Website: apple
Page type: billing-address
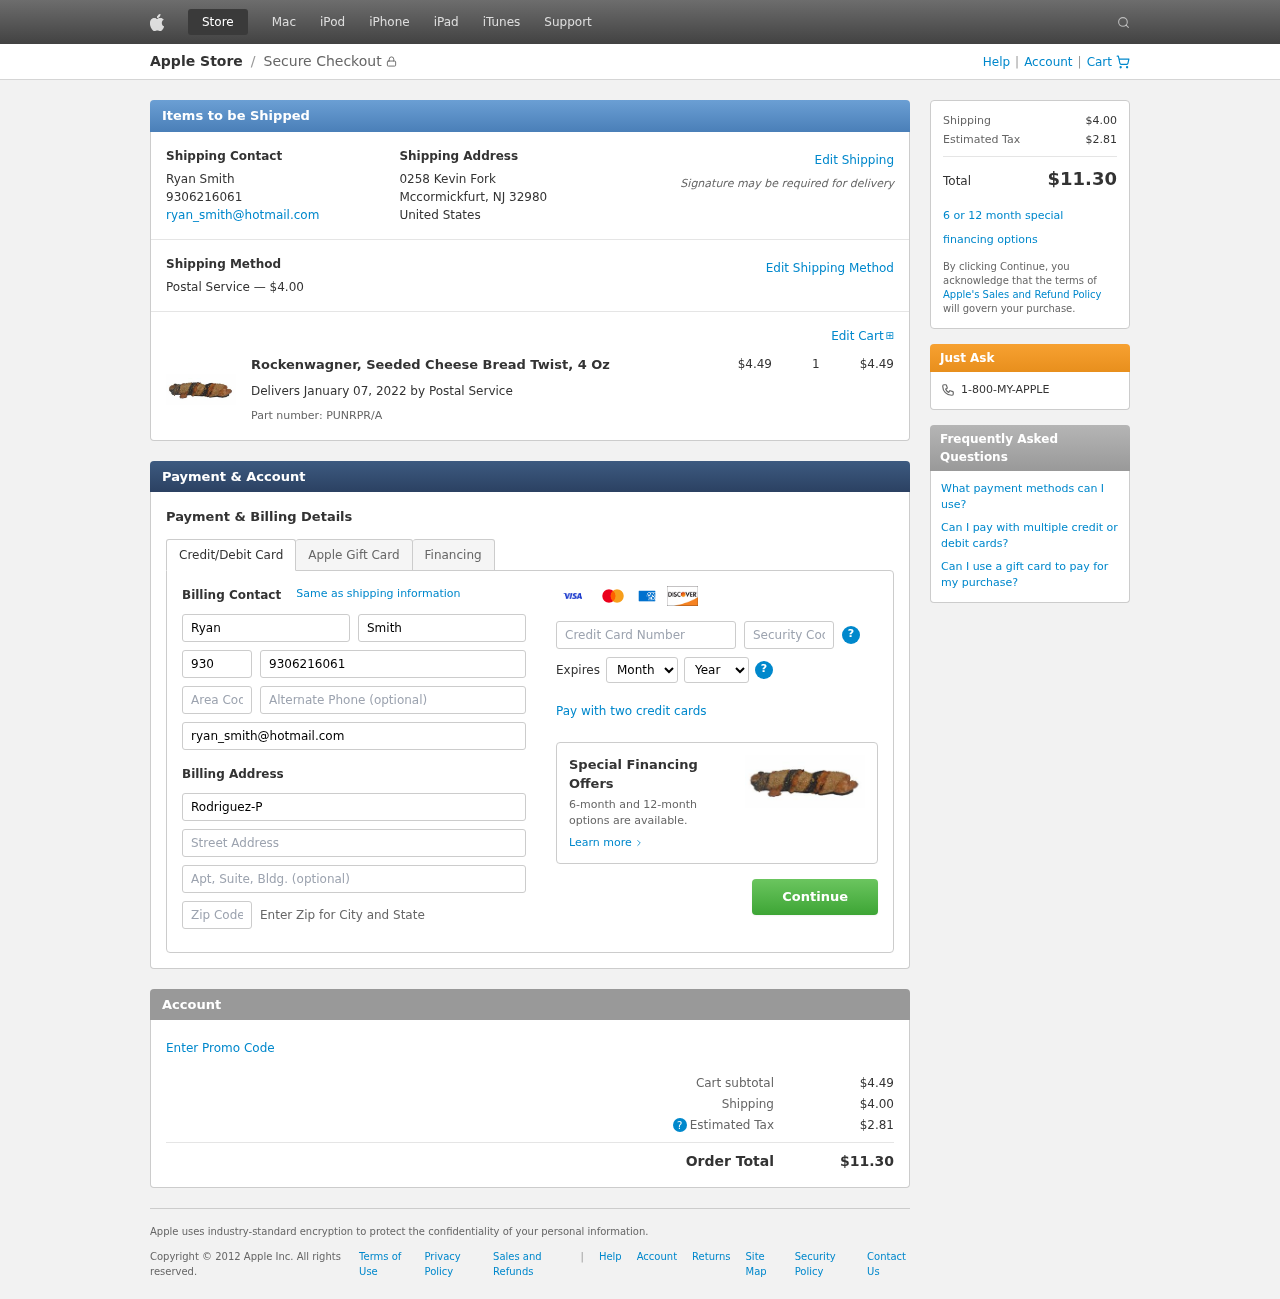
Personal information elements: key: PII_CARD_CVV
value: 878
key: PII_CARD_EXPIRY_MONTH
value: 04
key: PII_CARD_EXPIRY_YEAR
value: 30
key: PII_CARD_NUMBER
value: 6011 8944 2167 9093
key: PII_CITY_STATE_ZIP
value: Mccormickfurt, NJ 32980
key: PII_COMPANY
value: Rodriguez-Price
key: PII_COUNTRY
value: United States
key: PII_EMAIL
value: ryan_smith@hotmail.com
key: PII_FIRSTNAME
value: Ryan
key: PII_FULLNAME
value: Ryan Smith
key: PII_LASTNAME
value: Smith
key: PII_PHONE
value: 9306216061
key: PII_PHONE_AREA
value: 930
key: PII_POSTCODE2
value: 73376
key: PII_STREET
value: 0258 Kevin Fork
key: PII_STREET2
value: Apt. 719
Product elements: key: PRODUCT1_NAME
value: Rockenwagner, Seeded Cheese Bread Twist, 4 Oz
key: PRODUCT1_PRICE
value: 4.49
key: PRODUCT1_QUANTITY
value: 1
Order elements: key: ORDER_SHIPPING_COST
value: $4.00
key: ORDER_SUBTOTAL
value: $4.49
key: ORDER_DELIVERY_DATE
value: January 07, 2022
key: ORDER_PART_NUMBER
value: PUNRPR/A
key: ORDER_TAX
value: $2.81
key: ORDER_TOTAL
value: $11.30